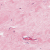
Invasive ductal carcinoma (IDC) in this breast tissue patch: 0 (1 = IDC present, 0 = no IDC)